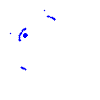
Particle: electron